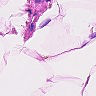
Metastatic tissue present: no